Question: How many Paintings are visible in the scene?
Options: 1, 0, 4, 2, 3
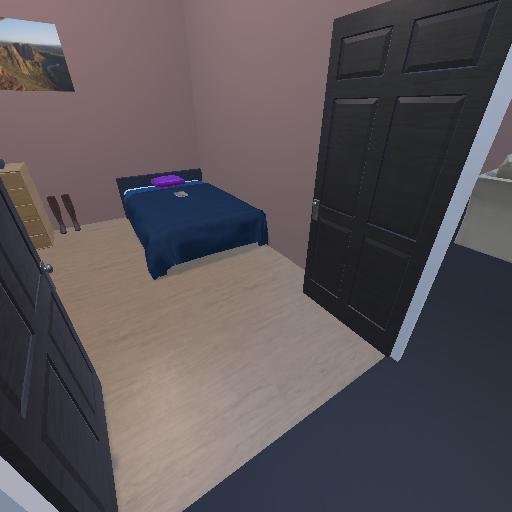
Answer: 1